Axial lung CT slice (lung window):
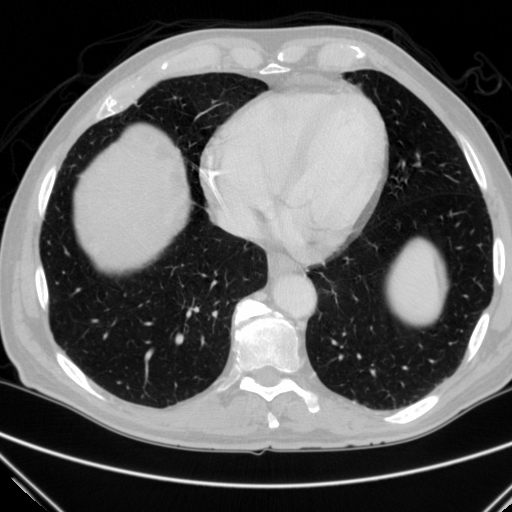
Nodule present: no